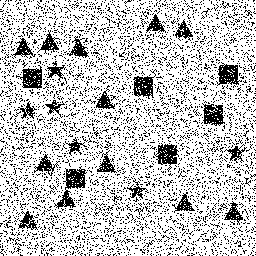
Squares: 6
Triangles: 12
Stars: 6
Total shapes: 24